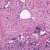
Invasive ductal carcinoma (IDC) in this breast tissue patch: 0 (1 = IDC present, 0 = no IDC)